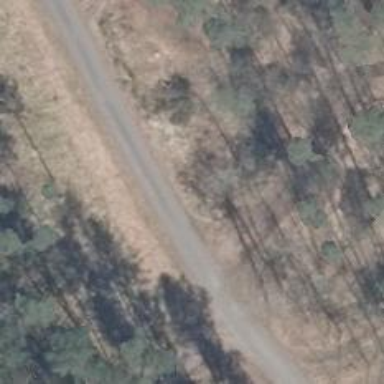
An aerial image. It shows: Asphalt cycleway.